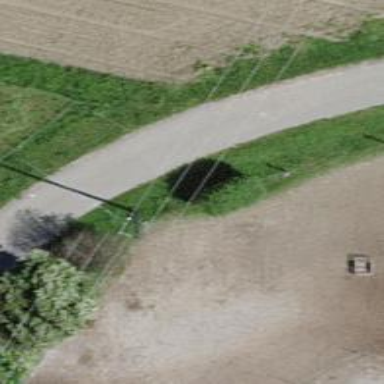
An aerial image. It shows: Minor power line.